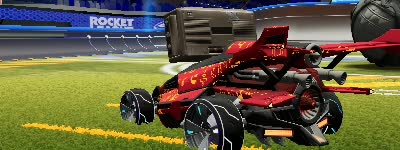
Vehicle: aftershock